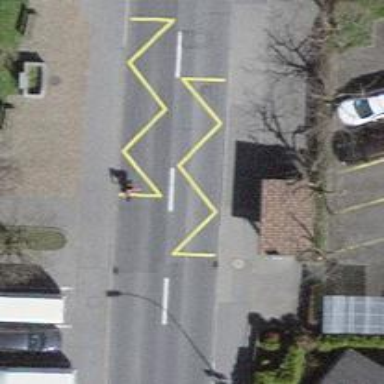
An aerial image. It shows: Bus stop with designated public transport stop position.